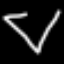
Label: diamond